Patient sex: M
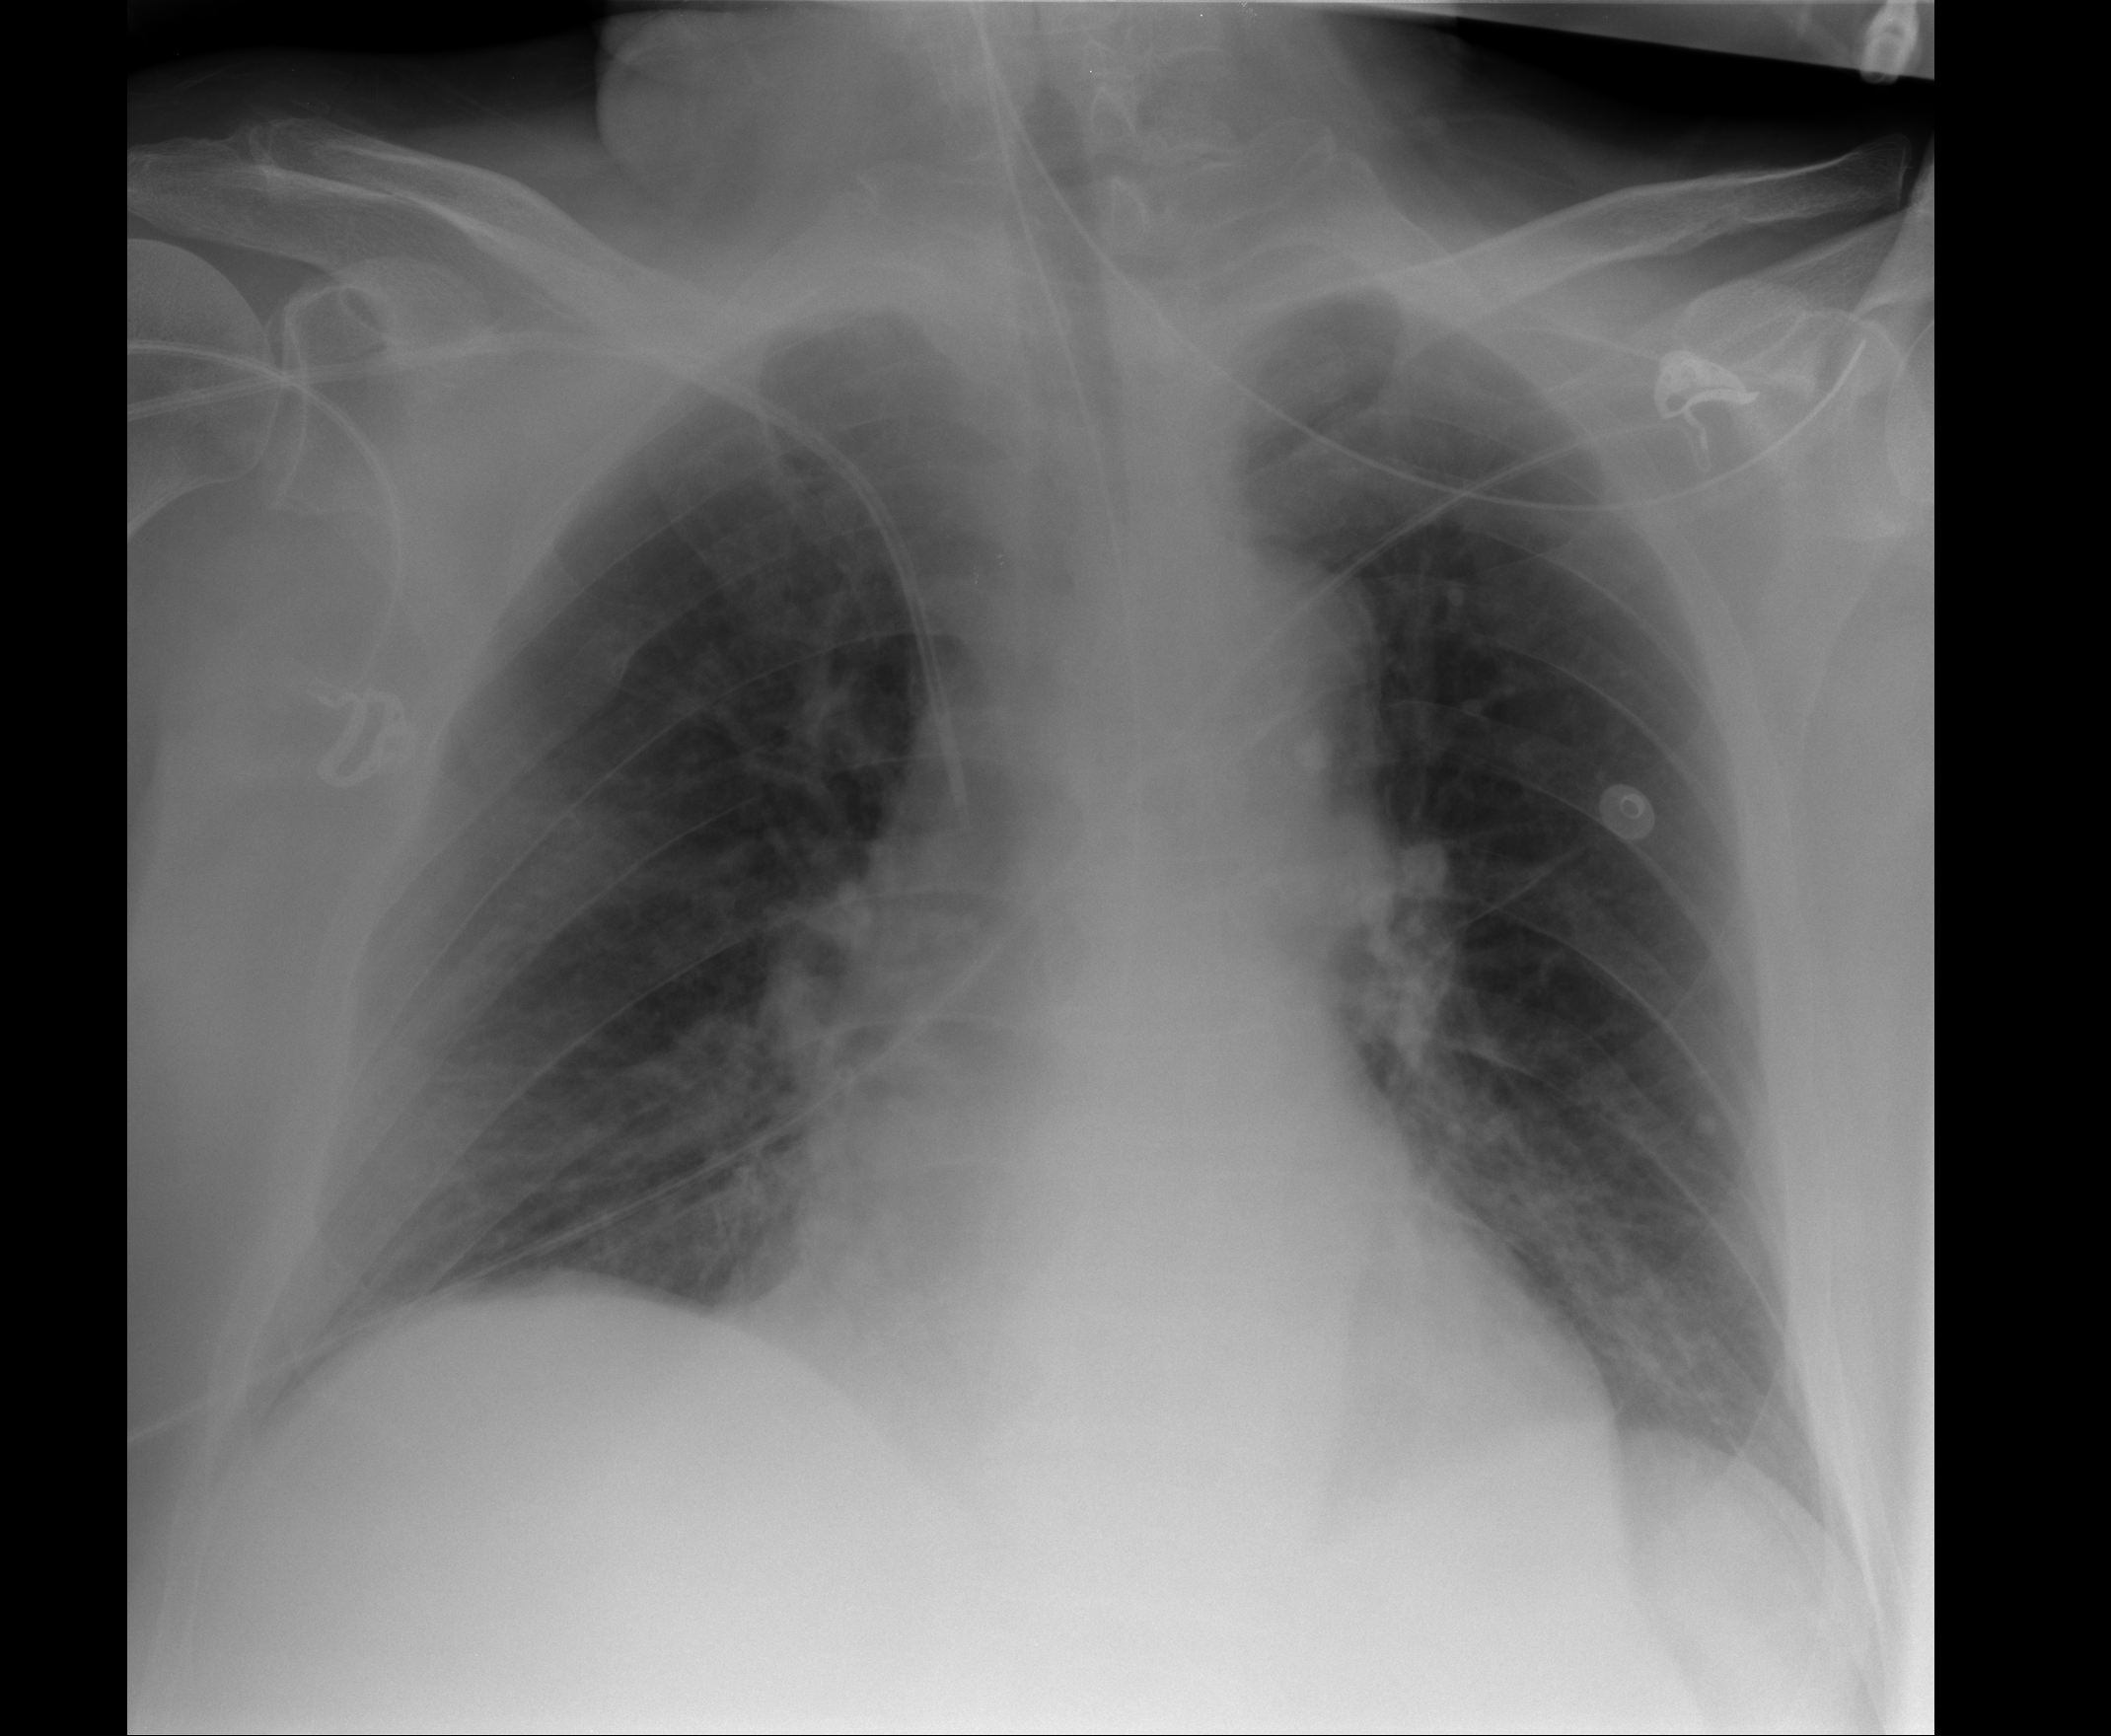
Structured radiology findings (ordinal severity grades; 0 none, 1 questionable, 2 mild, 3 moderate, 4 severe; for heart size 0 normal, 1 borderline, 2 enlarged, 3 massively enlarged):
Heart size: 1
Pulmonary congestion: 2
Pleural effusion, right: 0
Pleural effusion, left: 0
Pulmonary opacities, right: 3
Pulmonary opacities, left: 2
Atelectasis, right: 2
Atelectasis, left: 2